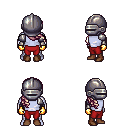
a pixel art fantasy rpg character, male body template, dark elf, purple skin, steel arm armor, red pants, white blonde right-swept hairstyle, metal helm, gold gloves, brown shoes, four views (front, back, left, right), 2x2 character sprite sheet, small pixel art, hard edges, no anti-aliasing